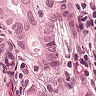
Metastatic tissue present: yes